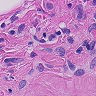
Metastatic tissue present: yes